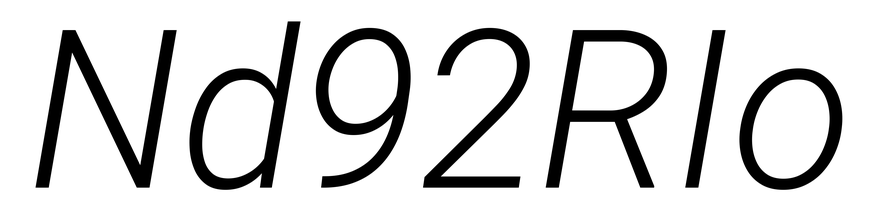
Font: Roboto-Italic_Light_Italic